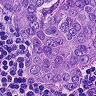
Metastatic tissue present: yes